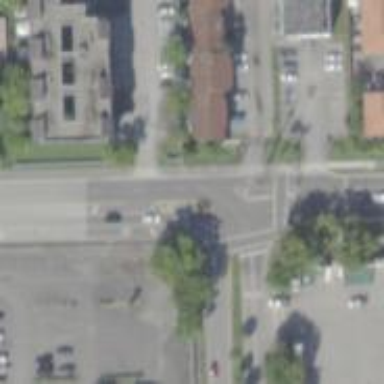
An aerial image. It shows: Crossing with line markings on the road.